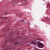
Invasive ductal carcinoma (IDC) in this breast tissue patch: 0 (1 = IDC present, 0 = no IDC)